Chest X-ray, AP view. Patient: 21 years old, sex F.
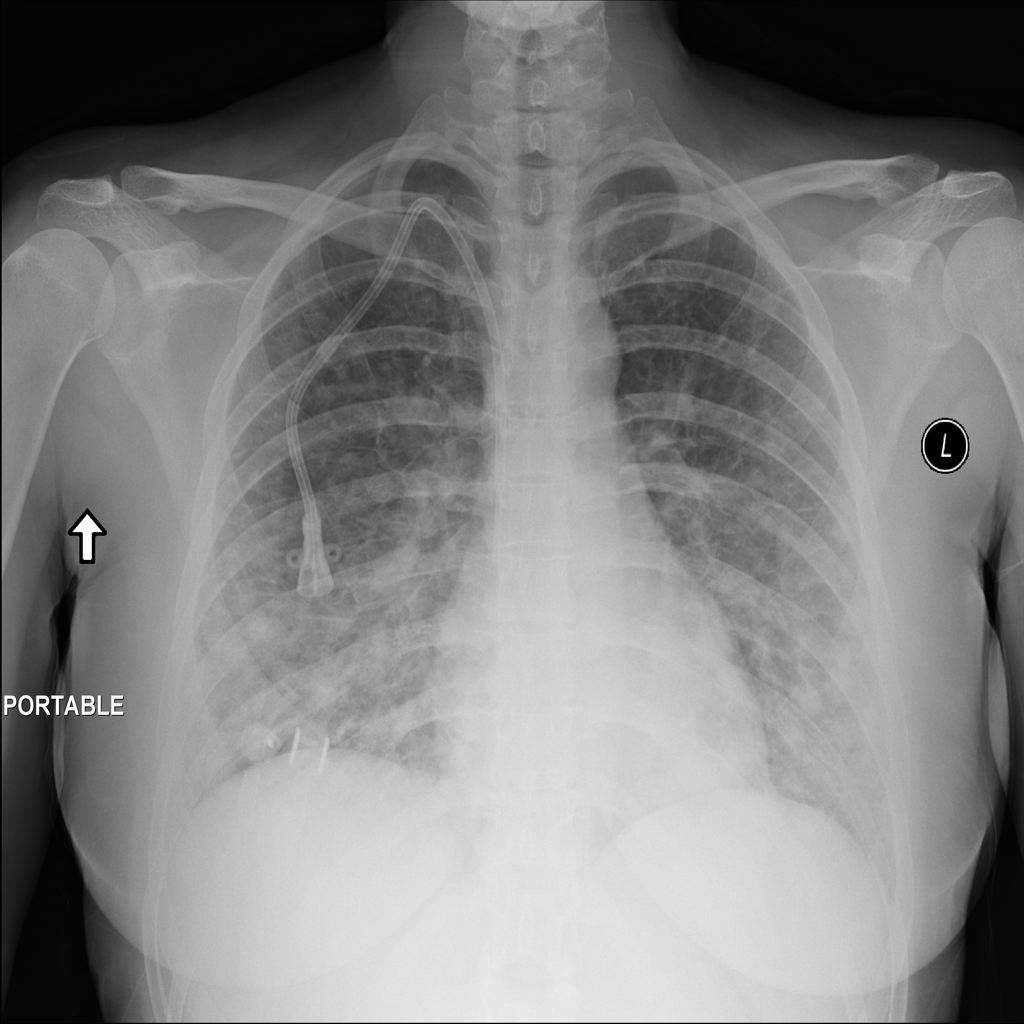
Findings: Edema, Infiltration